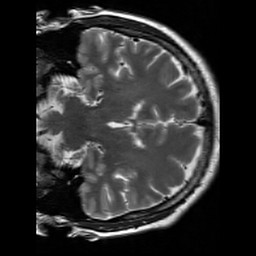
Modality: T2w
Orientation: coronal
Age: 26
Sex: male
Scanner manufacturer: siemens
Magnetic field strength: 3 T
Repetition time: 7 s
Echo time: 0.09 s